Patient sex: M
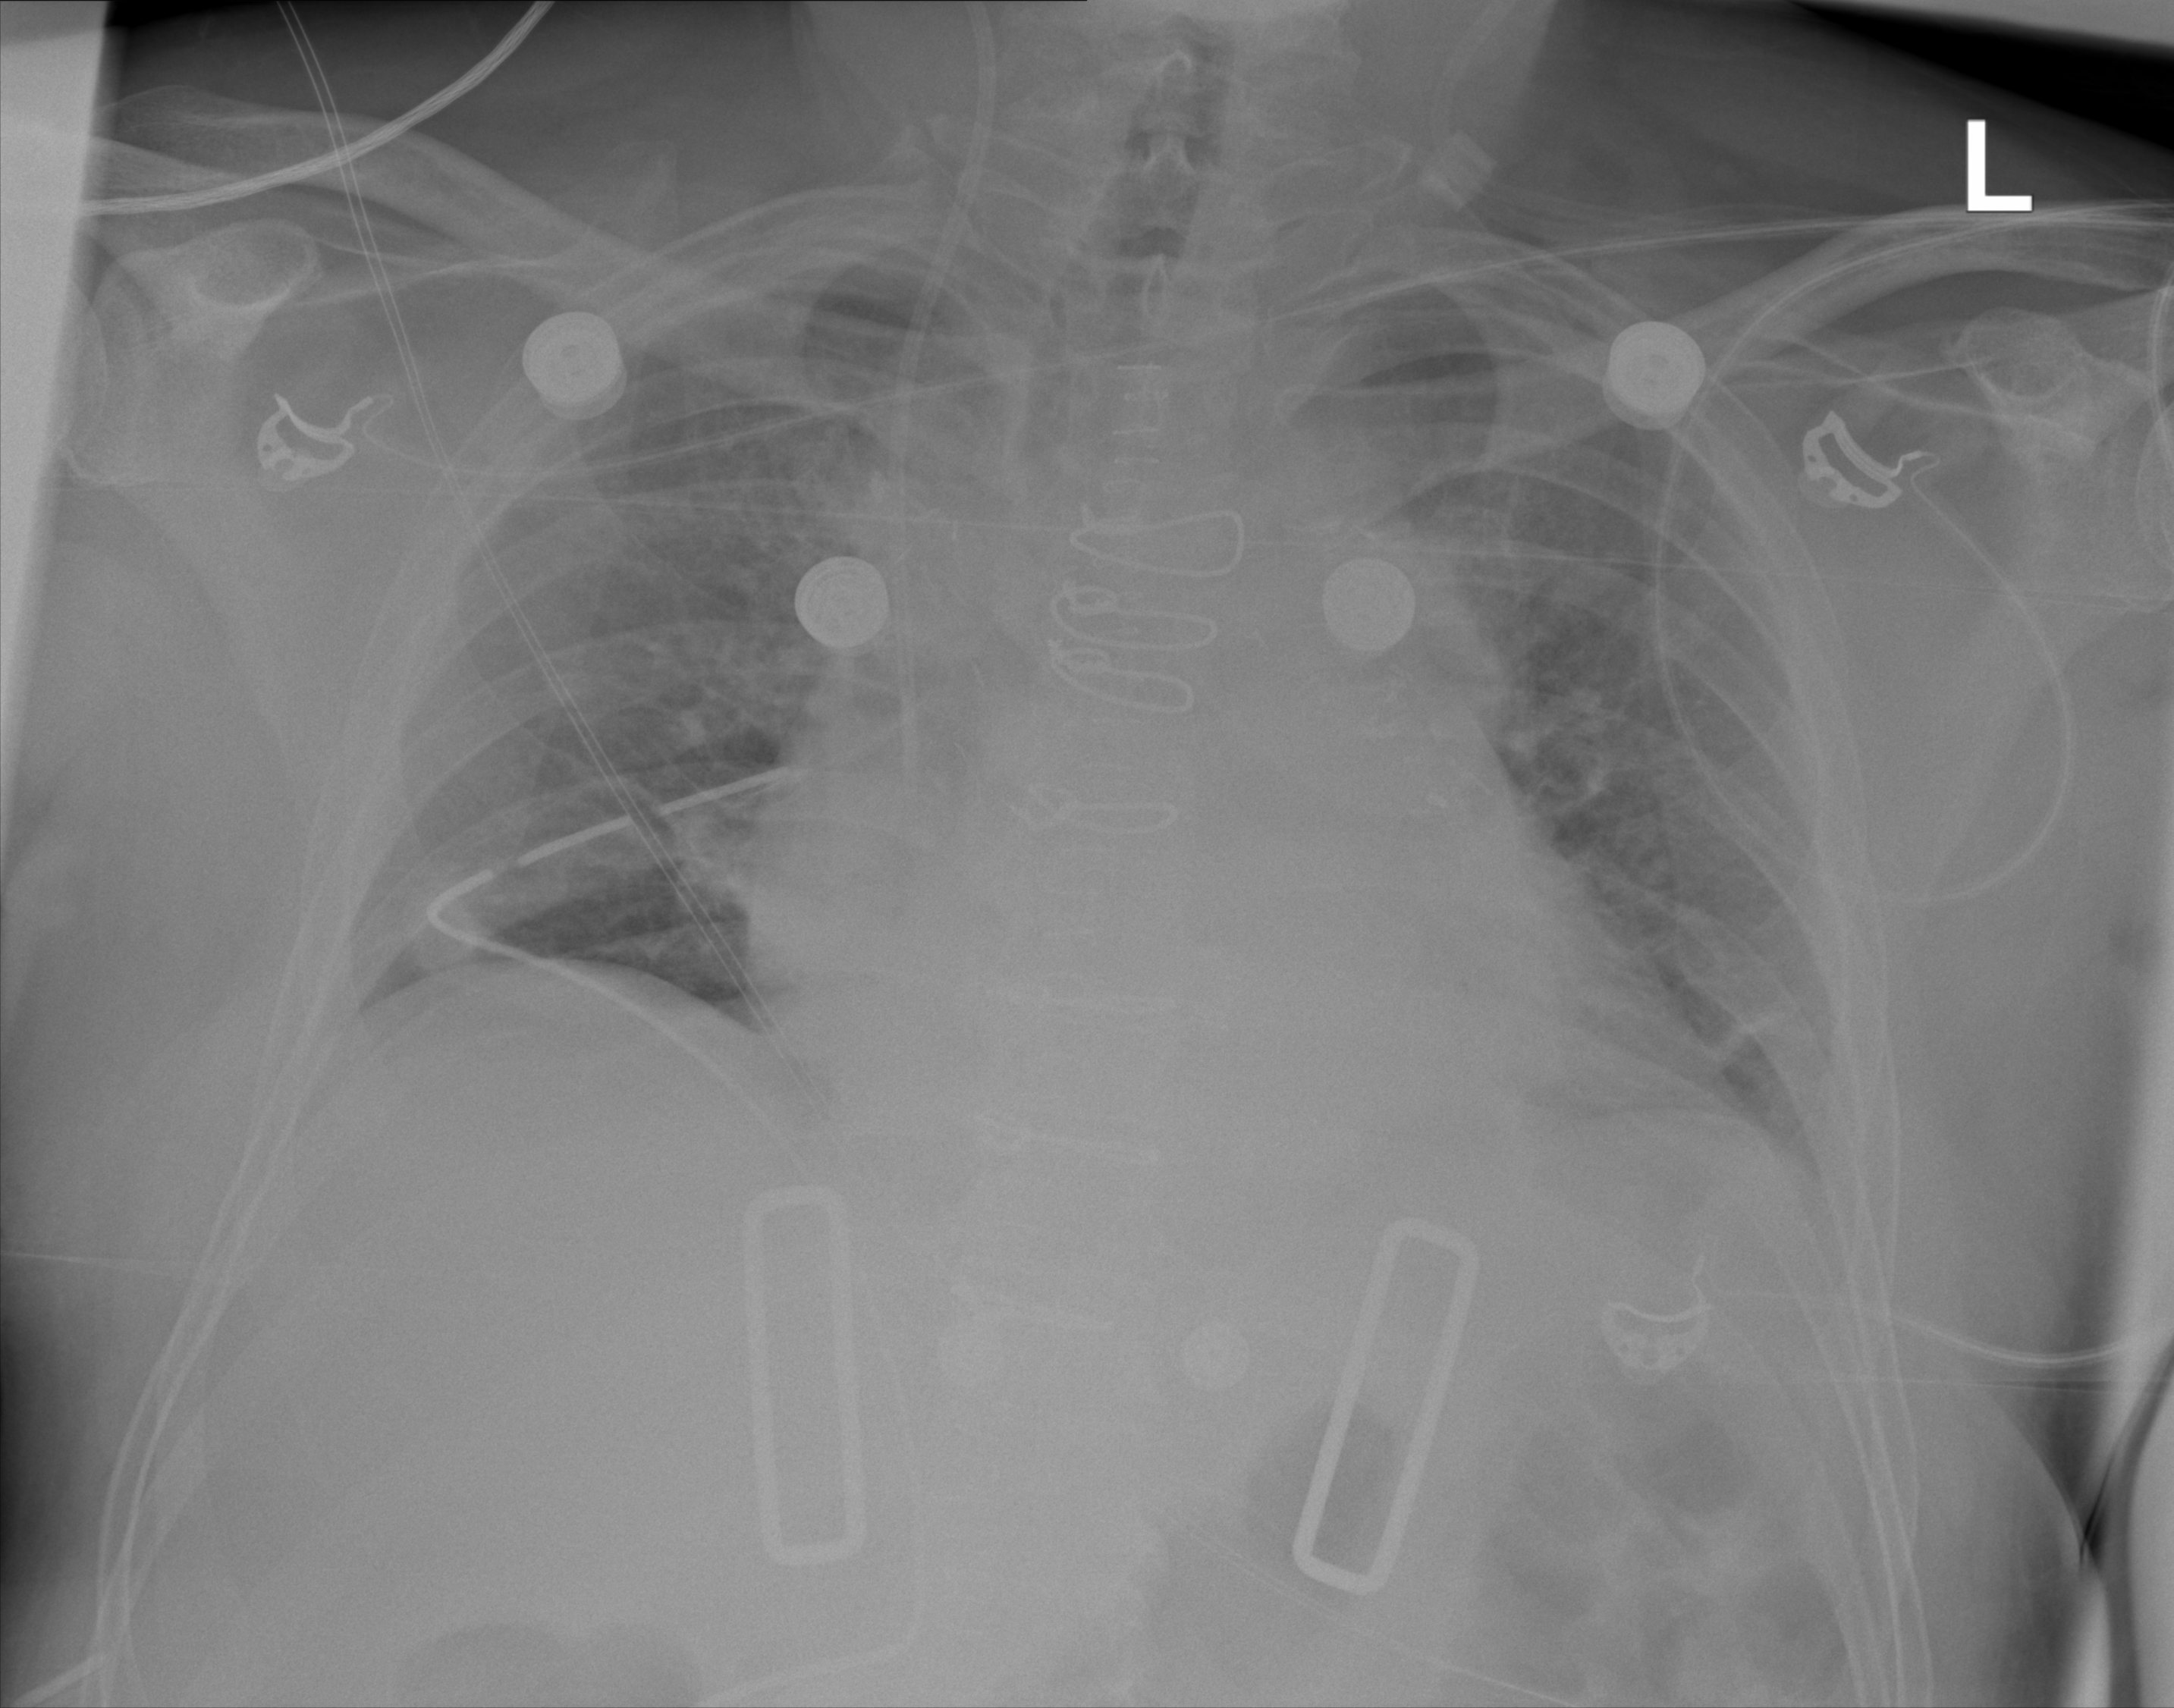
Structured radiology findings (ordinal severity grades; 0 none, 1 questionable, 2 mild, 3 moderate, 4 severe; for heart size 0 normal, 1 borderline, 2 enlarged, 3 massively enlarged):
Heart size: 2
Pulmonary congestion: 2
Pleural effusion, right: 0
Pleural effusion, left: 0
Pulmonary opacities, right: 0
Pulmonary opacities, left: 0
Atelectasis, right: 2
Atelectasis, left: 2